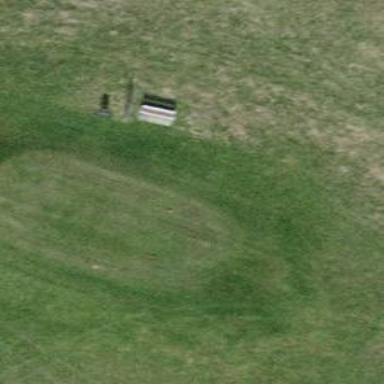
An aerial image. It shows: Golf tee.